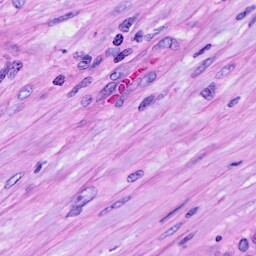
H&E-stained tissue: Ovarian